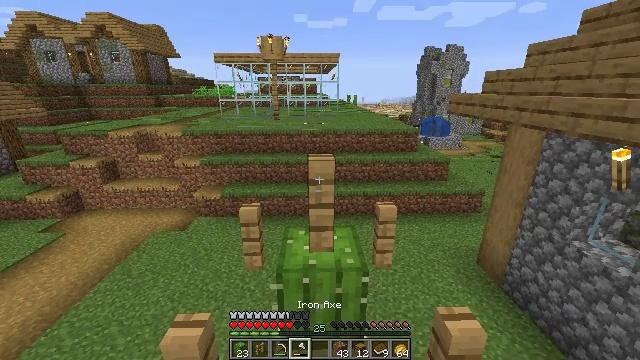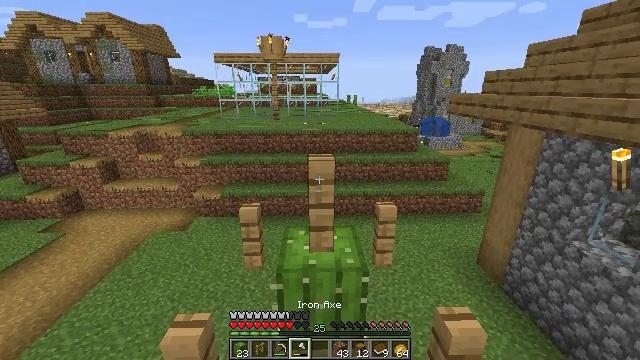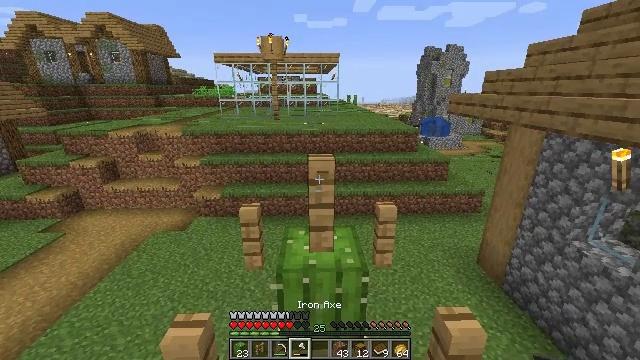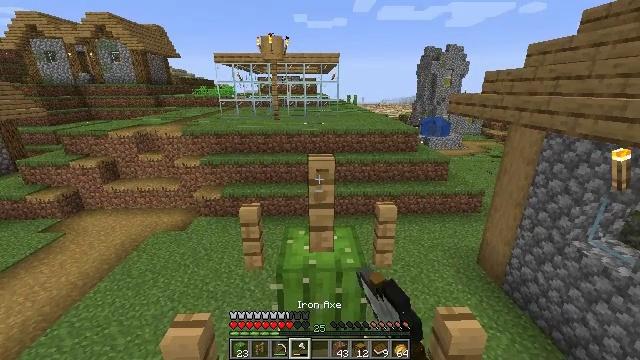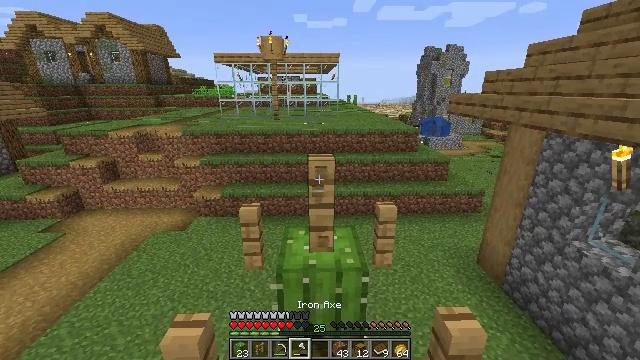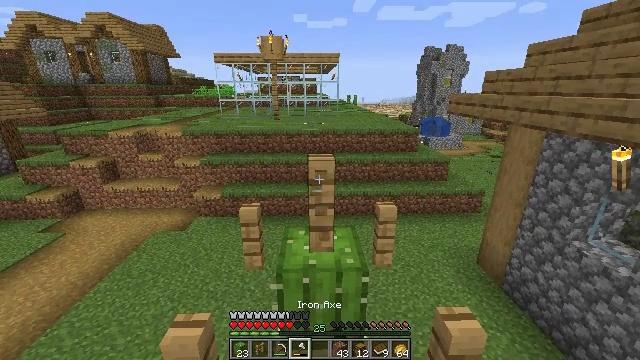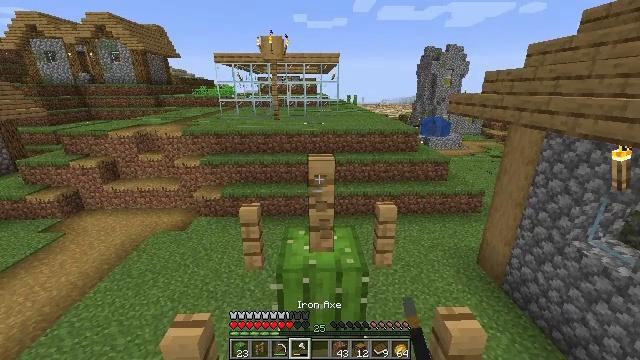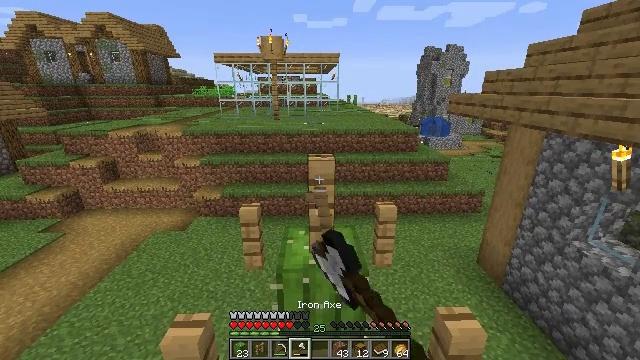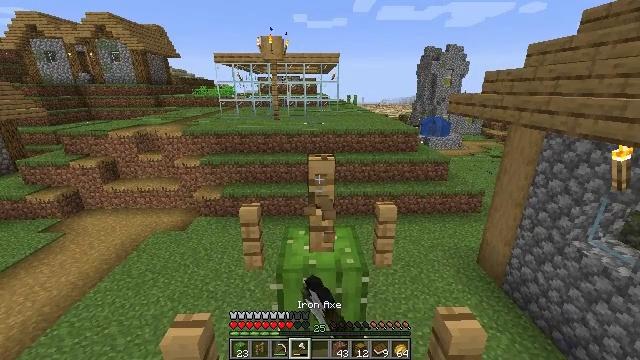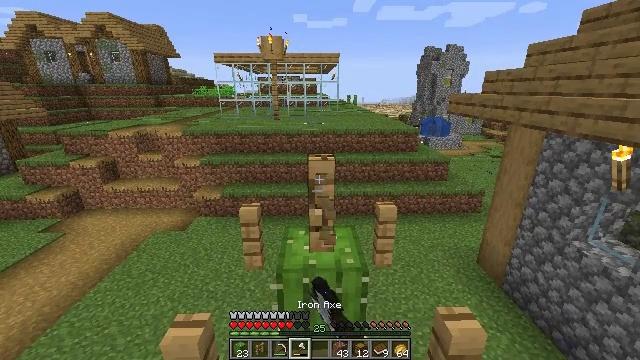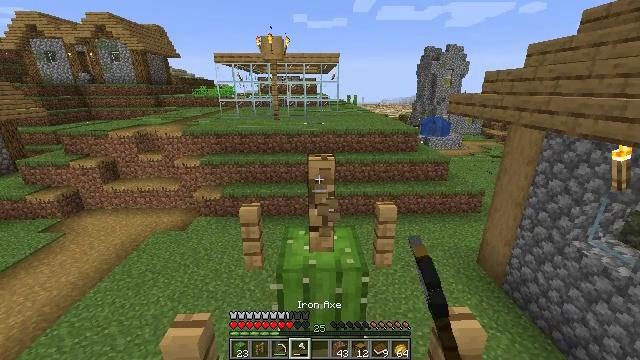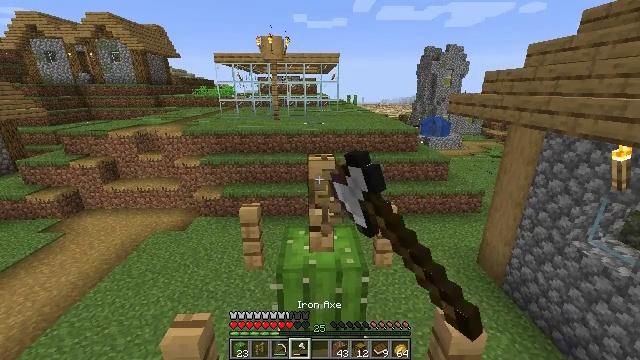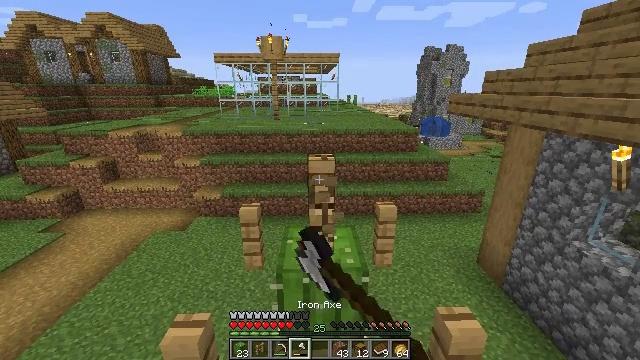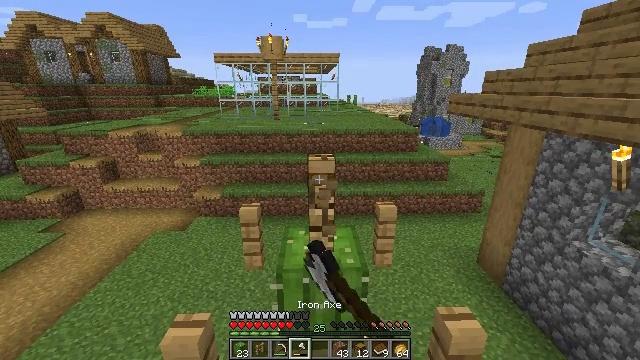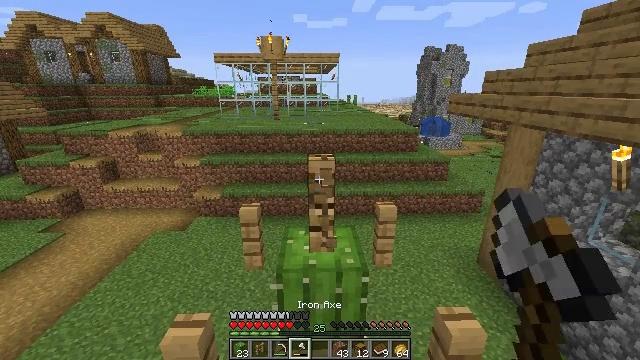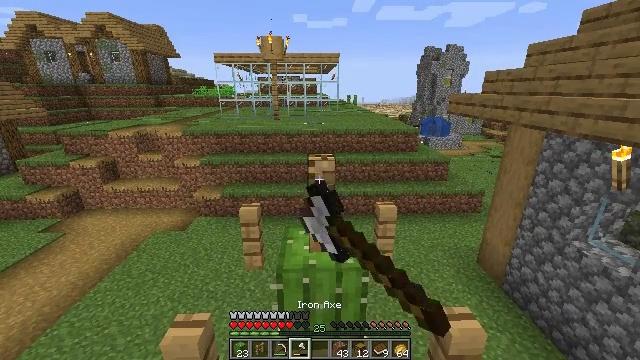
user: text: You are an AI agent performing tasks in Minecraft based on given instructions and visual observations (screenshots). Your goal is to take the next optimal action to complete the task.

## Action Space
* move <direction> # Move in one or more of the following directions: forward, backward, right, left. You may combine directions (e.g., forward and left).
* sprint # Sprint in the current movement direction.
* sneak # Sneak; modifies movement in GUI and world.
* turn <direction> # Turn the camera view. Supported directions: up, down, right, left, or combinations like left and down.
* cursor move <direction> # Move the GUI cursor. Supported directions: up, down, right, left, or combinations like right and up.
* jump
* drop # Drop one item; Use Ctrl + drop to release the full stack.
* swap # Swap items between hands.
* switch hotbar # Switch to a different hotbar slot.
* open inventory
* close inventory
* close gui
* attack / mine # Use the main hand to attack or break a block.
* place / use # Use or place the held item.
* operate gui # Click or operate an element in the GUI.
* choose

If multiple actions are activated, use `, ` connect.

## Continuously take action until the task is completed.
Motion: motion action
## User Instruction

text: Break down the oak fence.
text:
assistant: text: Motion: no_op
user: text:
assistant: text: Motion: attack / mine
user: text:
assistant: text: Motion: attack / mine
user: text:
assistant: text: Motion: attack / mine
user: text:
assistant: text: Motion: attack / mine
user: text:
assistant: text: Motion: attack / mine
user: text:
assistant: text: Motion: attack / mine
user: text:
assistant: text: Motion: attack / mine
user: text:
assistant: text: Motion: attack / mine
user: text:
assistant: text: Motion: attack / mine
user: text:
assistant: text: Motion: attack / mine
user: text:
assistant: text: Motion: attack / mine
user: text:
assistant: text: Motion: attack / mine
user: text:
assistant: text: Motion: attack / mine
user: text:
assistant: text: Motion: attack / mine
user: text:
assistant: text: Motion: attack / mine
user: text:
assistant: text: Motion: attack / mine
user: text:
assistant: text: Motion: attack / mine
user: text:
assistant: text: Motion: attack / mine
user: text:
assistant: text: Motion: attack / mine
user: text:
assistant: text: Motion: attack / mine